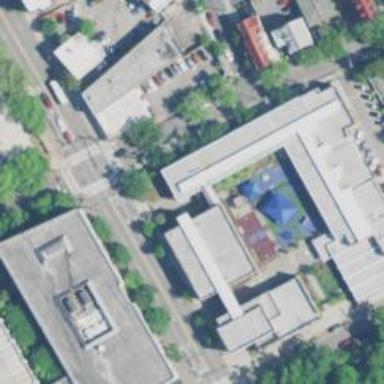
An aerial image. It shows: School.